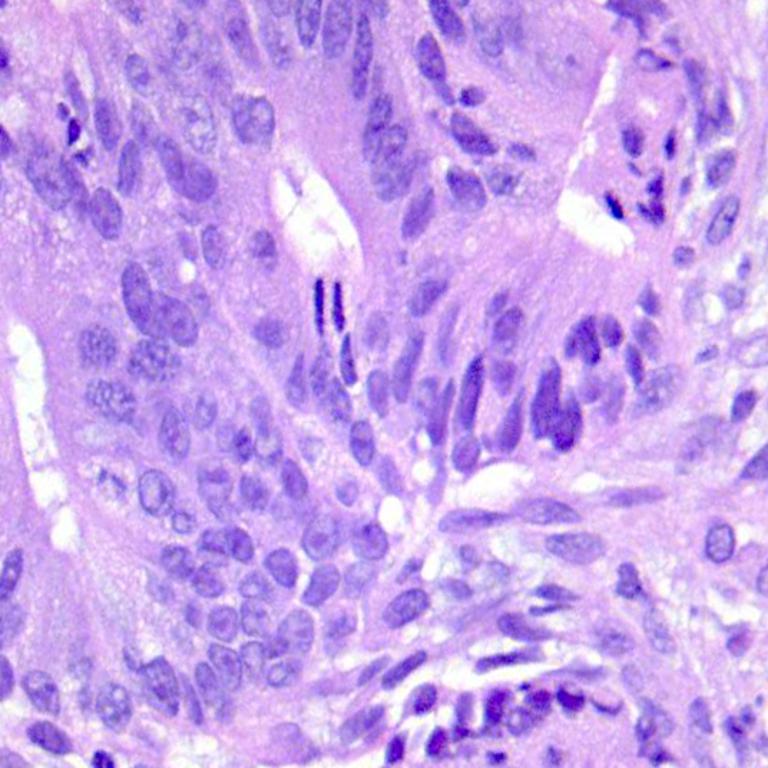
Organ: colon
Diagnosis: adenocarcinomas